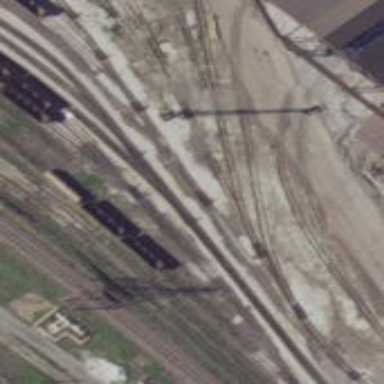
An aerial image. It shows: Rail spur service.